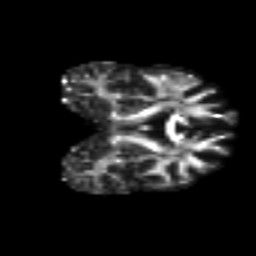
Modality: FA
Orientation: coronal
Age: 46
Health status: ill
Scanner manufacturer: philips
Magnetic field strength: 3 T
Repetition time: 9 s
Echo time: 0.127 s